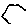
Label: hexagon